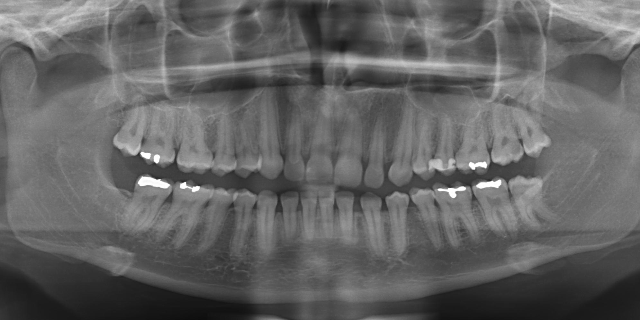
adult